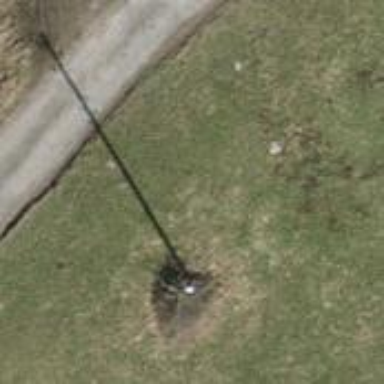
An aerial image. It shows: Minor power line.